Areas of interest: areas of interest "Shopping Mall"
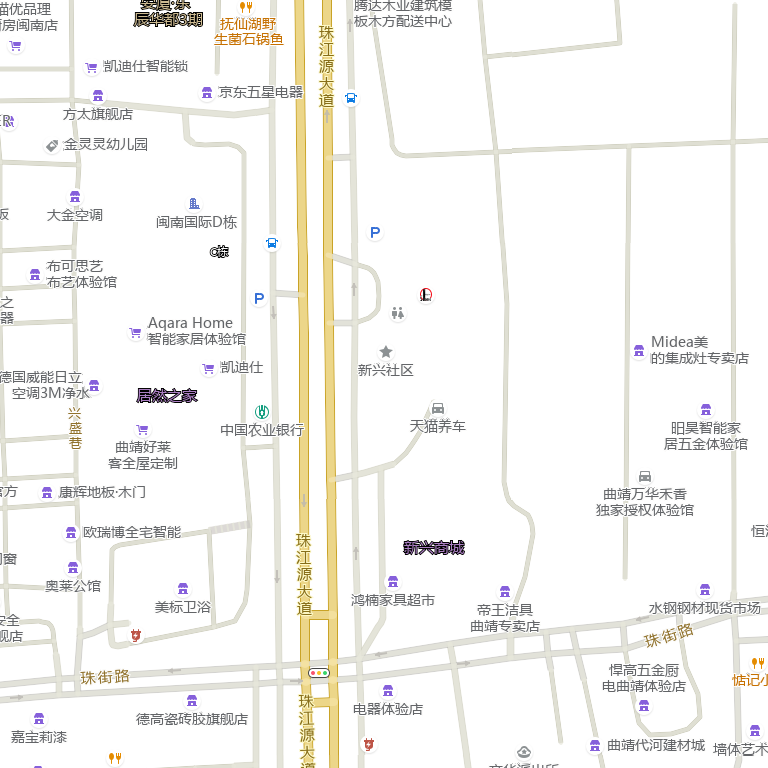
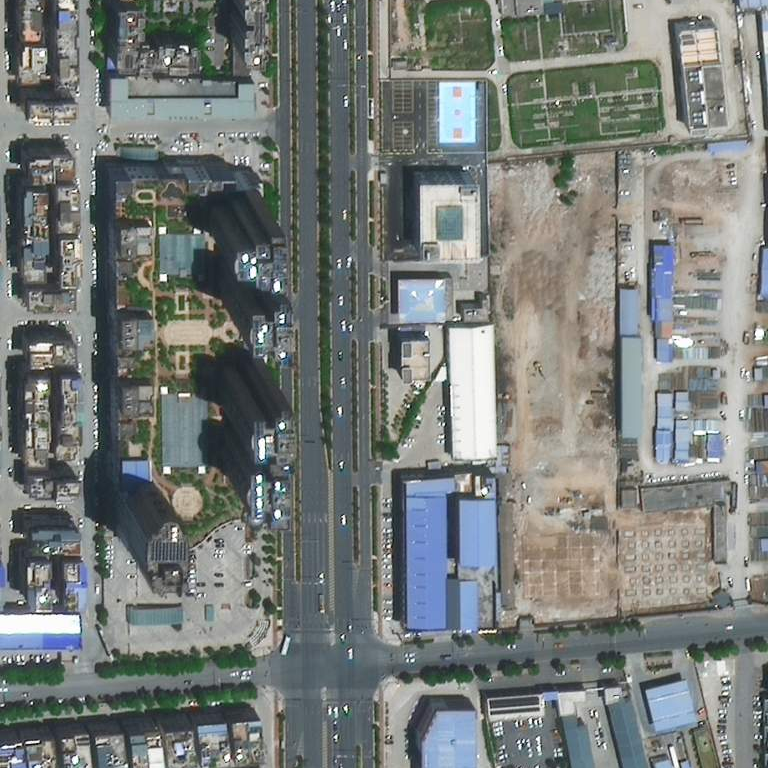